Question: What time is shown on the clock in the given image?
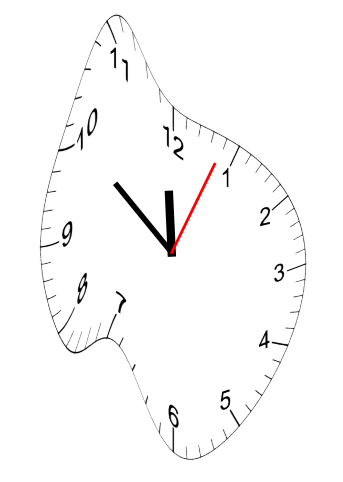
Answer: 11:51:04